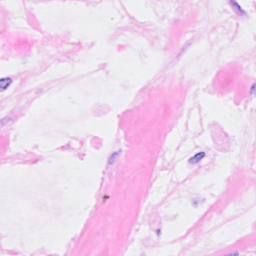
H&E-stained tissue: Breast